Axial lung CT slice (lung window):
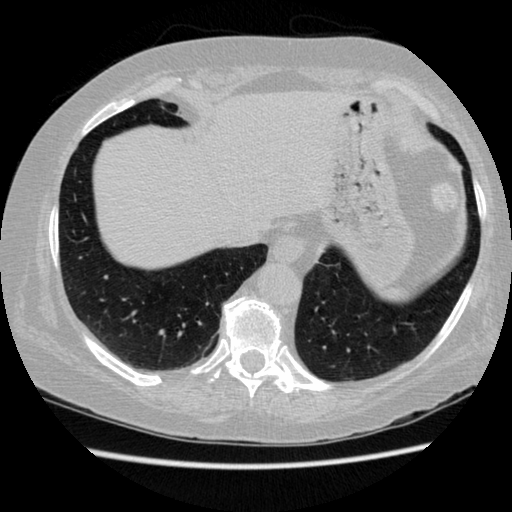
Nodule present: no